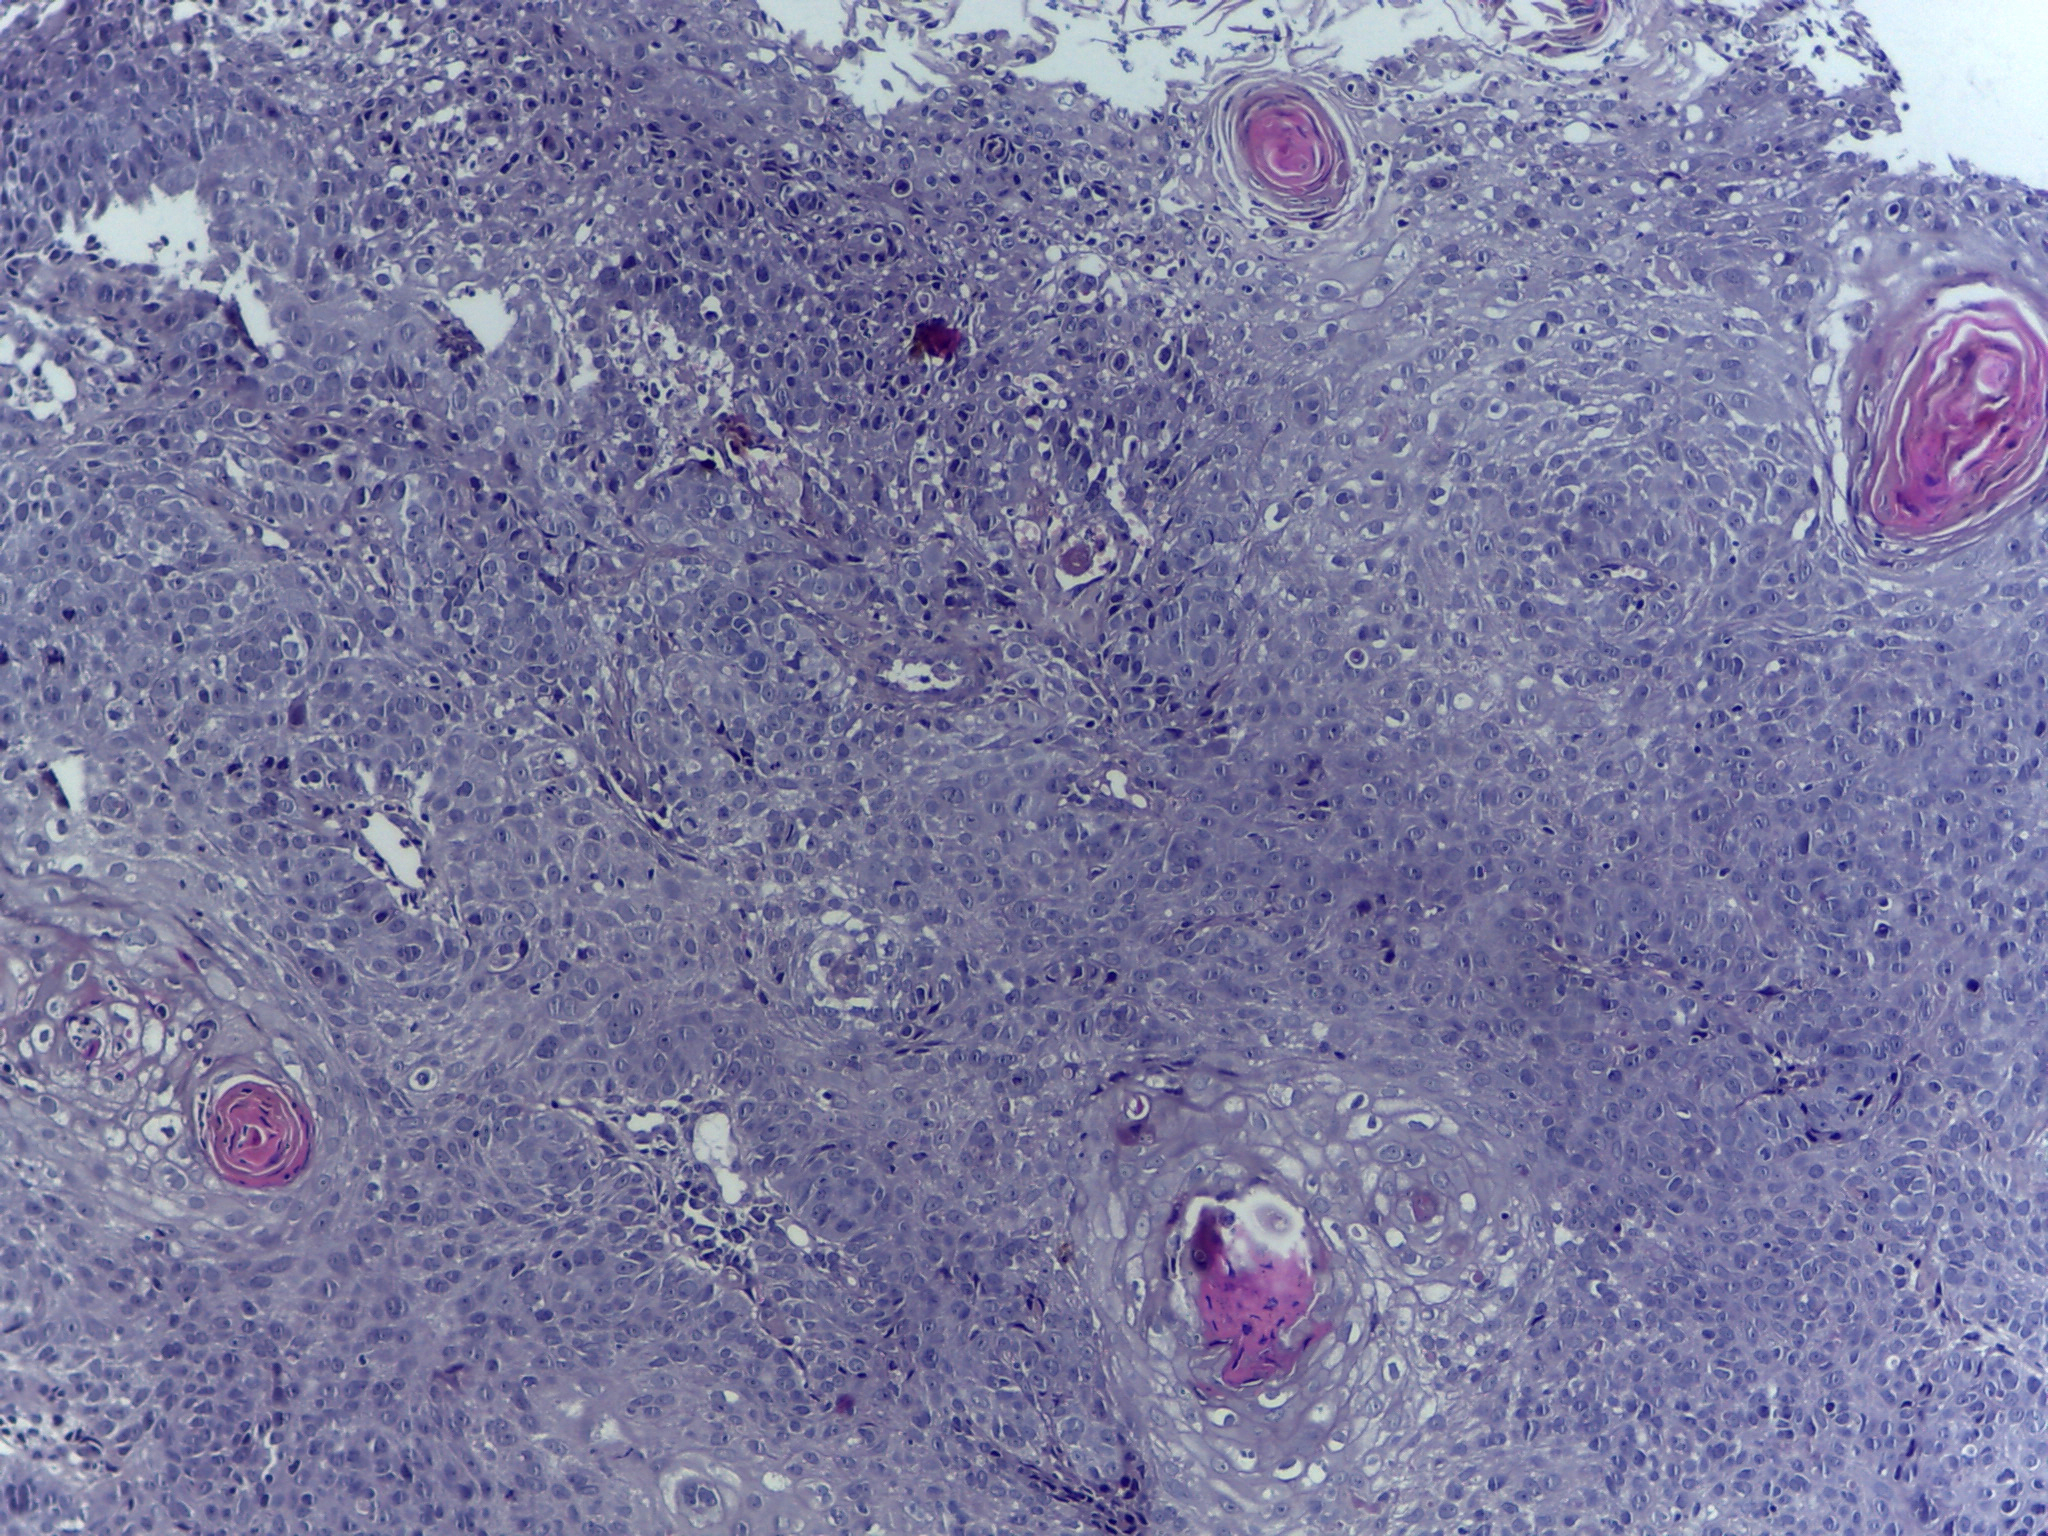
Diagnosis: OSCC